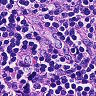
Metastatic tissue present: no